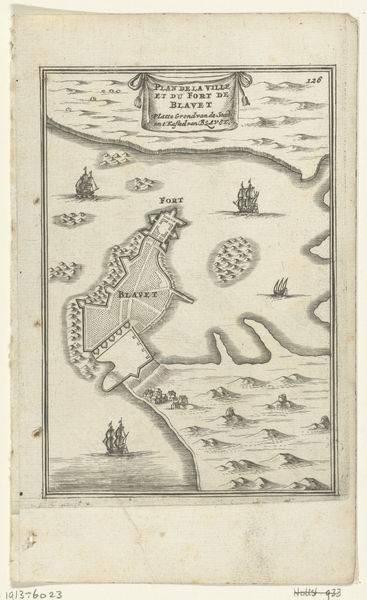
Titel: Illustratie voor 'Den Arbeid van Mars' van Allain Manesson Mallet
Künstler: Romeyn de Hooghe
Standort: Amsterdam
Institution: Rijksmuseum
Schlagwörter: white, black, boat, mountains, ocean, sea, ship, water, waves, trees, way, drawing, line, discovery, town, city, fort, plan, walls, map, pencil, ships, bay, land, sailing, plane, sailing ship, etch, karte, exploration, inlet, blavet, vlabet, fort de blavet, plan dela ville, fort blavet, sunes, dividing